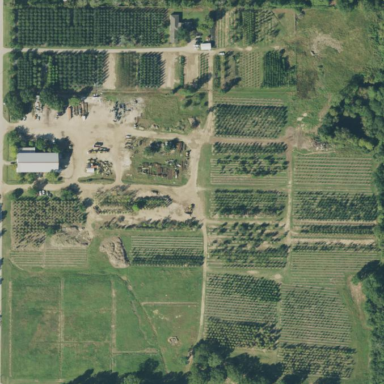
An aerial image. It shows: Orchard.